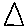
Label: triangle